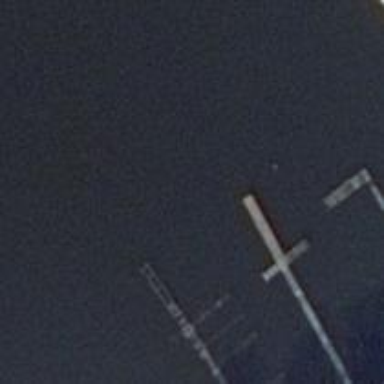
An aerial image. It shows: Man-made pier.